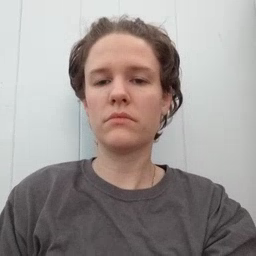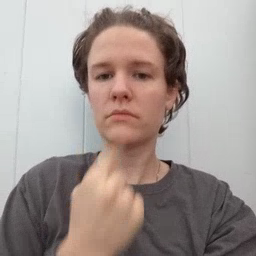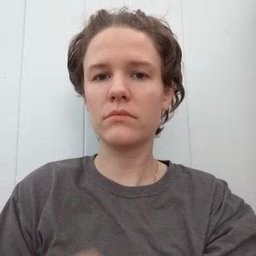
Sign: red